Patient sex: F
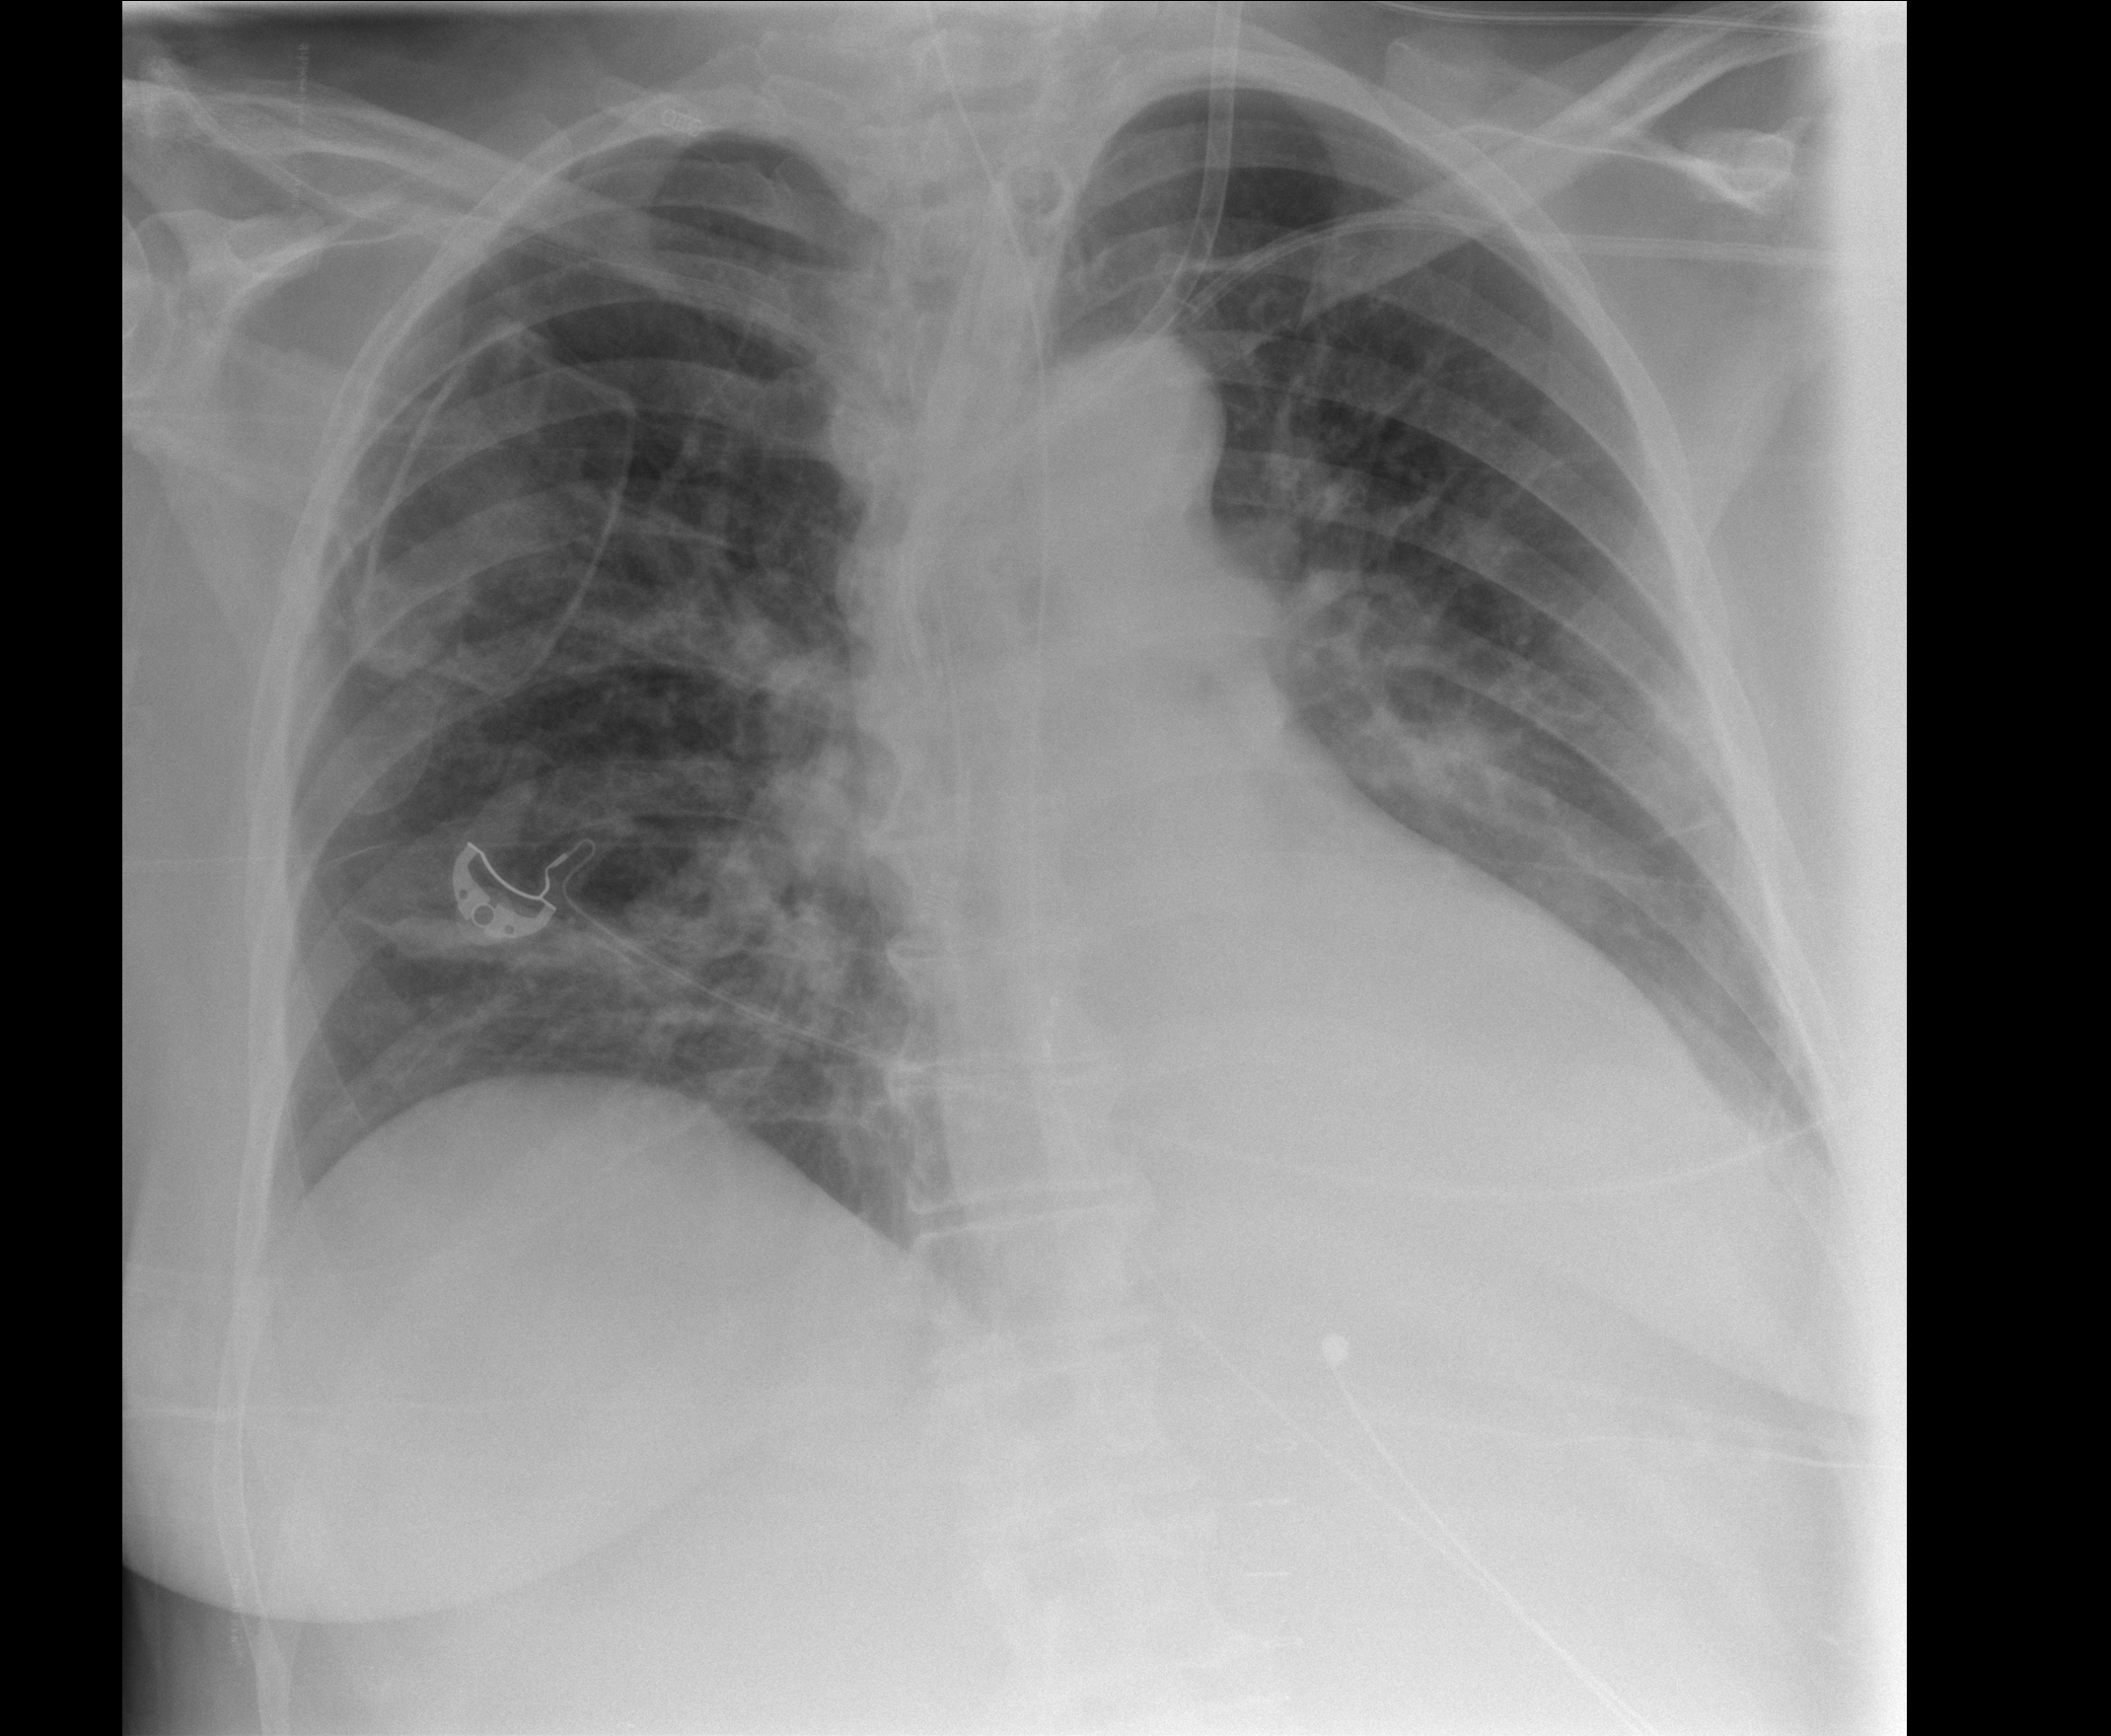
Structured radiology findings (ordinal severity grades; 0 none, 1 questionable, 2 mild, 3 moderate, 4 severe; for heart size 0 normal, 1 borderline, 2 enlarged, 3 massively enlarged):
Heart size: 2
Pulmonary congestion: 1
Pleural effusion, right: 0
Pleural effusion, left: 1
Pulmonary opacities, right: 0
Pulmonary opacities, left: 0
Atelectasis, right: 2
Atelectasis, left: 0